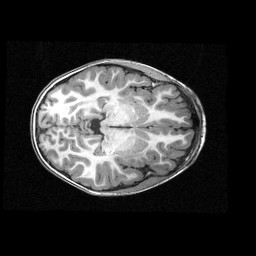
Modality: T1w
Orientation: axial
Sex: male